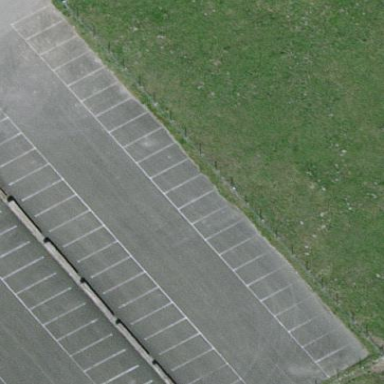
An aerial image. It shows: Parking area with surface.